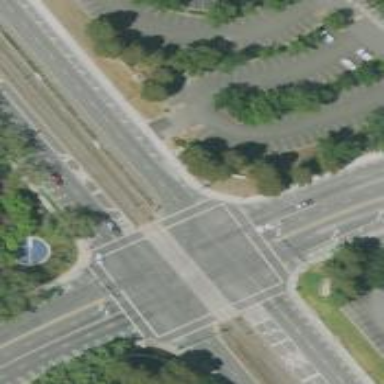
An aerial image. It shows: Solid stop line on the road marking.